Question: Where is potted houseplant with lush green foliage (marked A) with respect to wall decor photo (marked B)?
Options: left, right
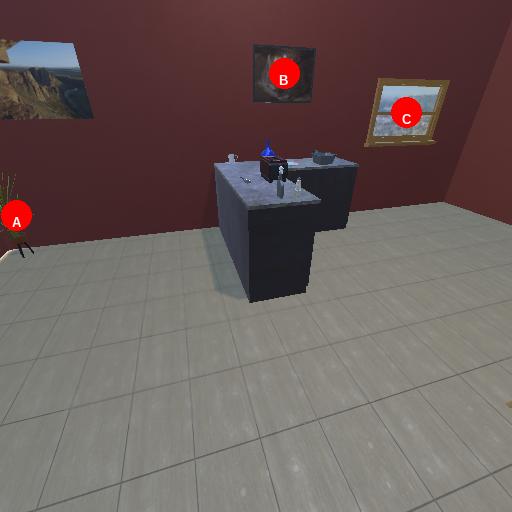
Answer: left